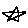
Label: star